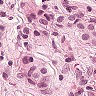
Metastatic tissue present: yes